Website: crate-barrel
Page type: customer-info-address
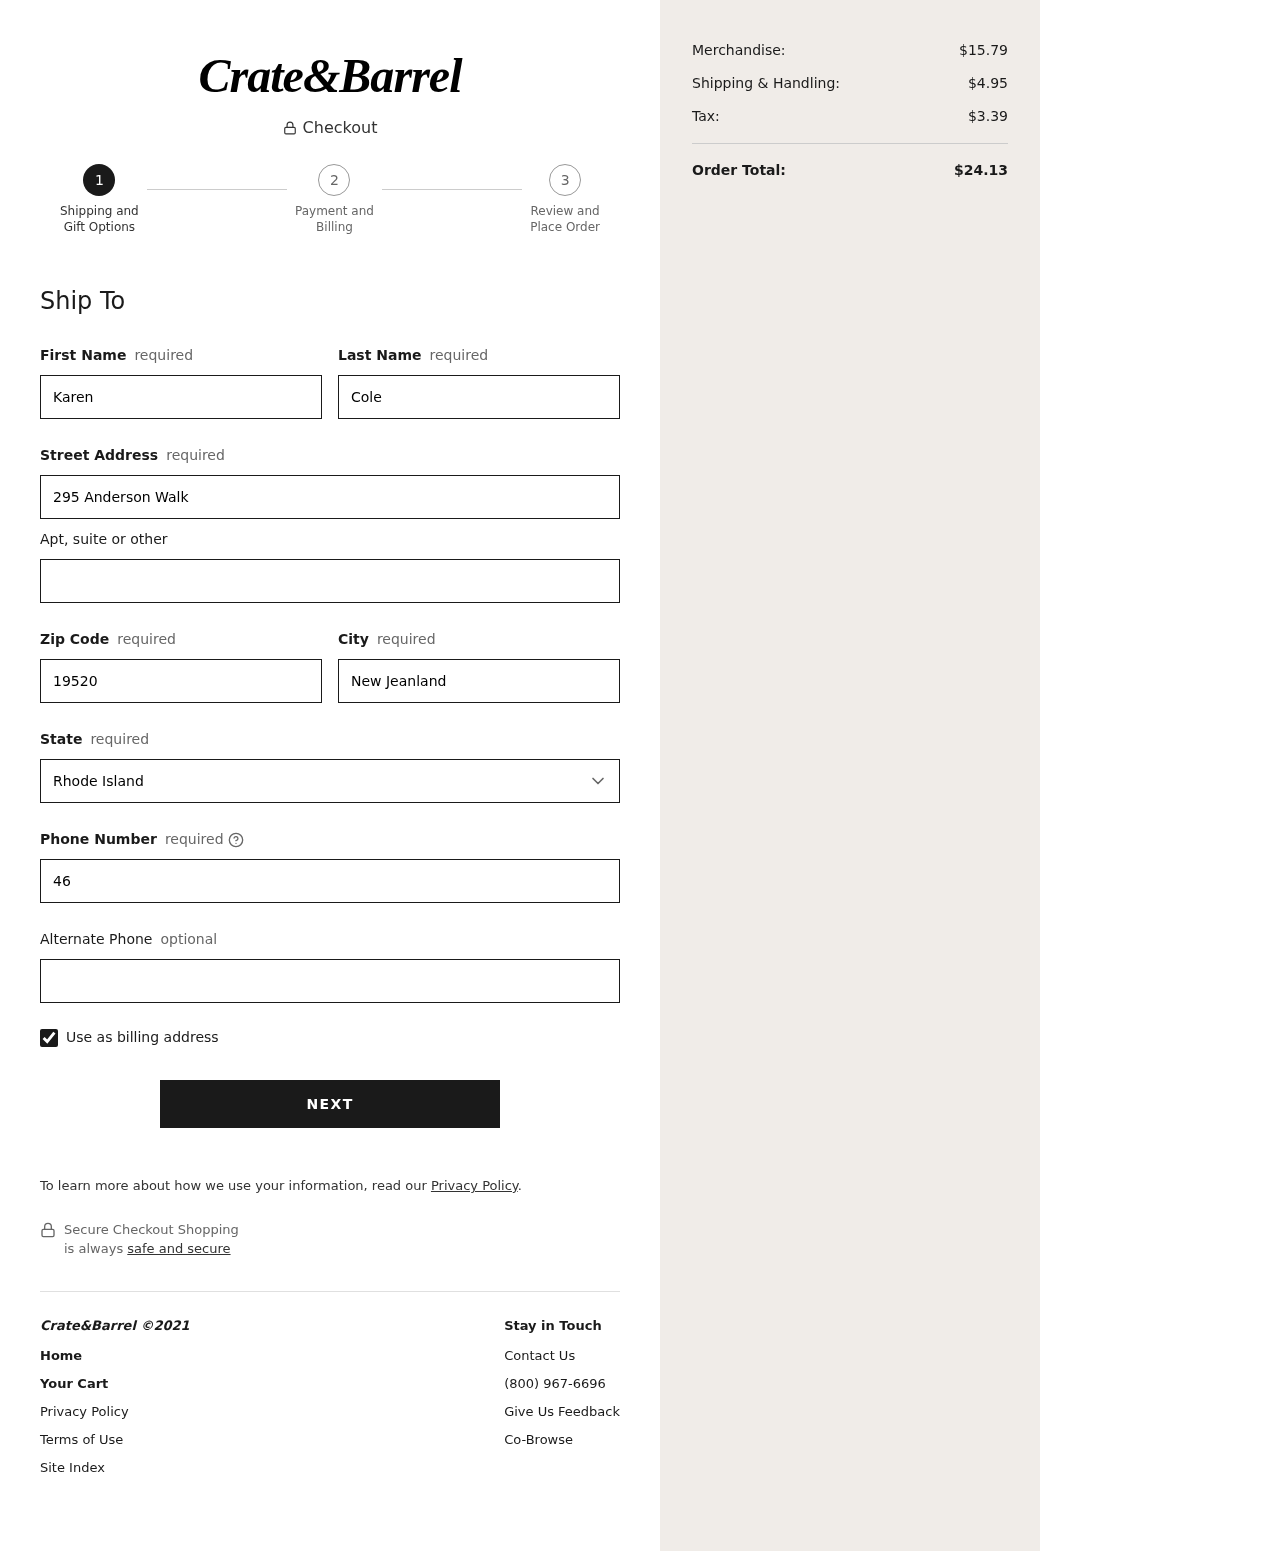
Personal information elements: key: PII_STATE
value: Rhode Island
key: PII_FIRSTNAME
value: Karen
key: PII_LASTNAME
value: Cole
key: PII_STREET
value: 295 Anderson Walk
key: PII_POSTCODE
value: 19520
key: PII_CITY
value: New Jeanland
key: PII_PHONE
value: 4627518245
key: PII_PHONE_ALT
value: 7653688371
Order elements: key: ORDER_SUBTOTAL
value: $15.79
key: ORDER_SHIPPING_COST
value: $4.95
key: ORDER_TAX
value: $3.39
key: ORDER_TOTAL
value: $24.13